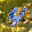
Label: 4